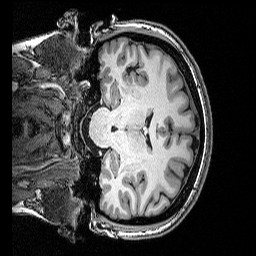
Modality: T1w
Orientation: coronal
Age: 41
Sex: female
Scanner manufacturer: siemens
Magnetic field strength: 3 T
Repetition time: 2.53 s
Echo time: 0.0035 s